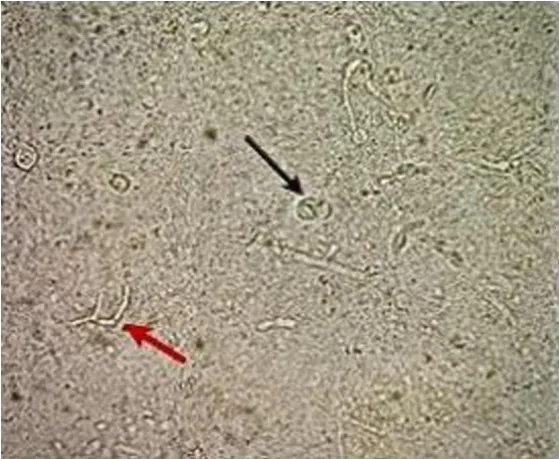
Direct microscopy using KOH 10% shows the thick-walled ovoid sclerotic cells (black arrow) along with septate hyphae (red arrow).
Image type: pathology (h&e)